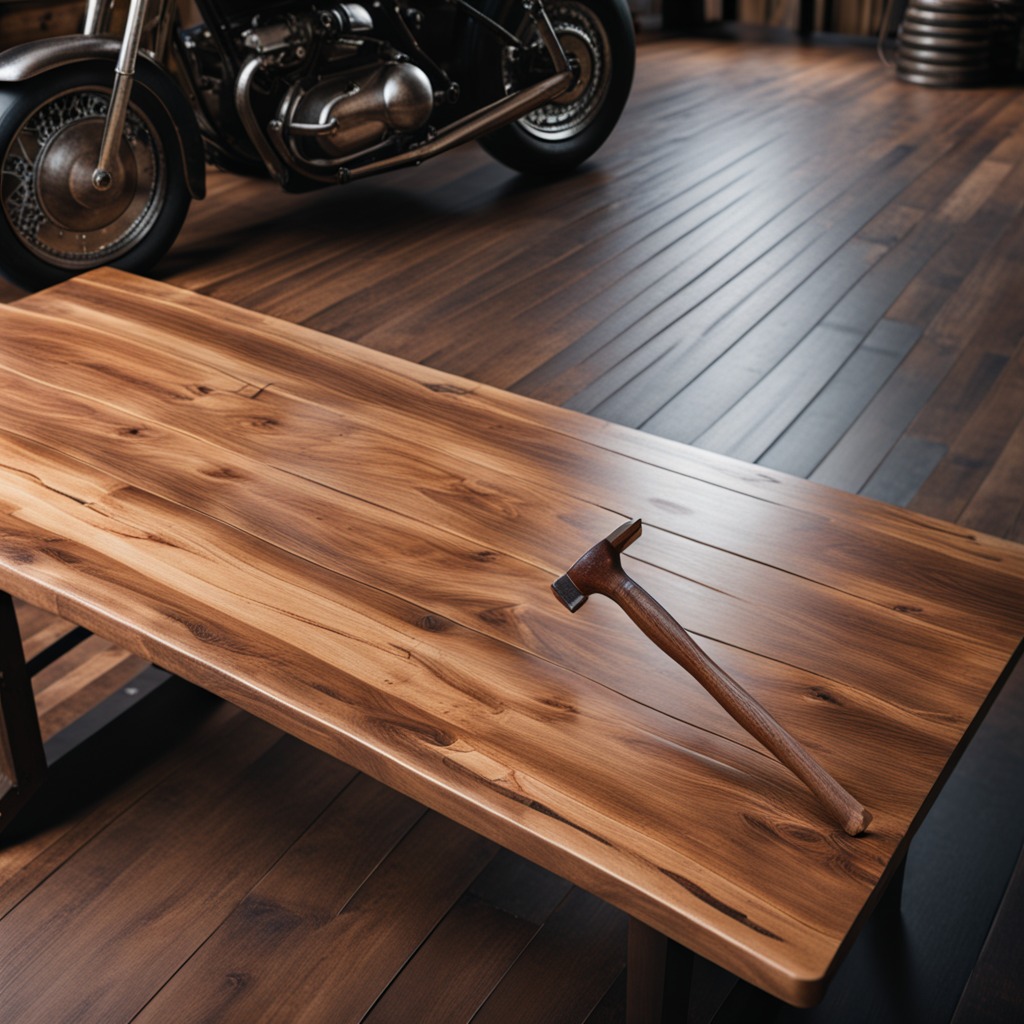
A hammer is lying on the wooden table.